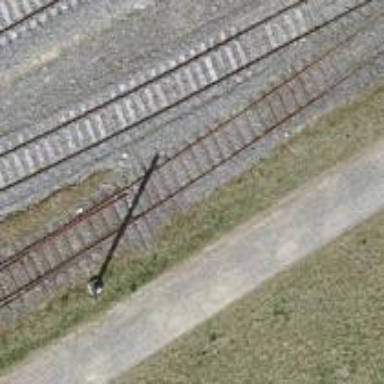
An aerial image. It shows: Railway switch.